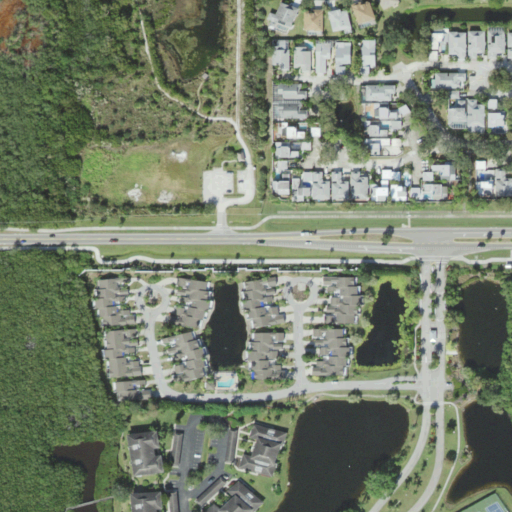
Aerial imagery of island in Florida named Perico Island containing low intensity development, medium intensity development, woody wetlands, grassland, open development, open water, and high intensity development